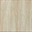
Piece: xx